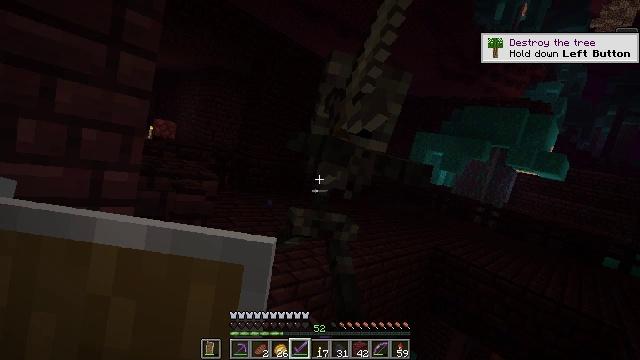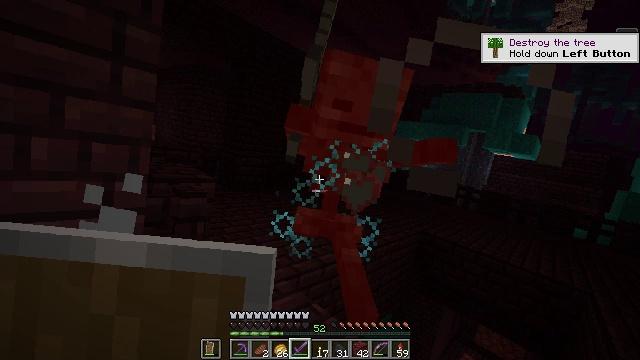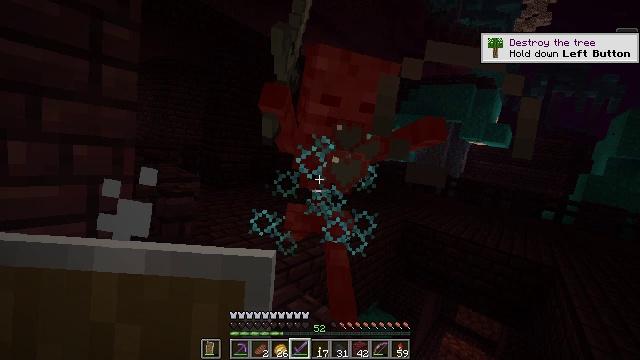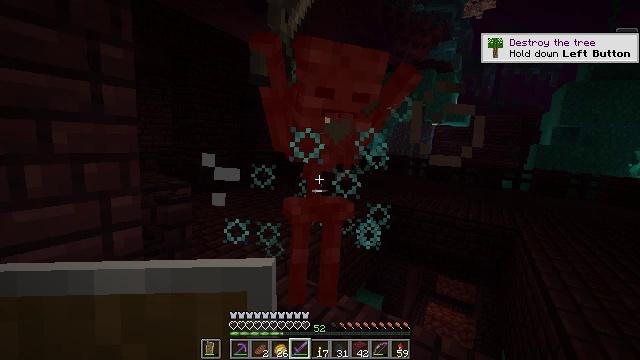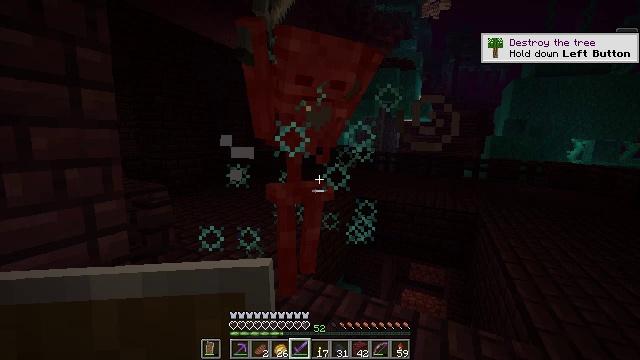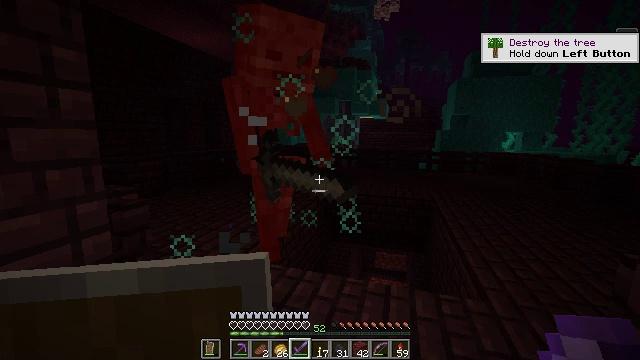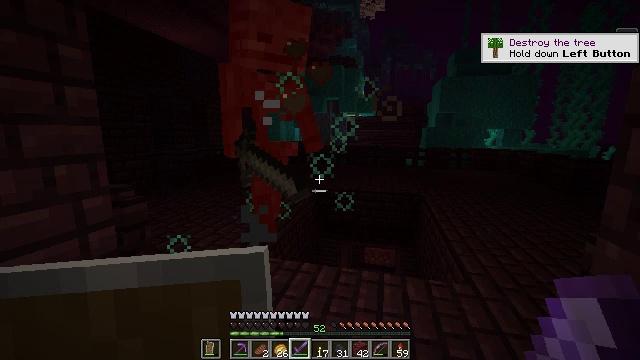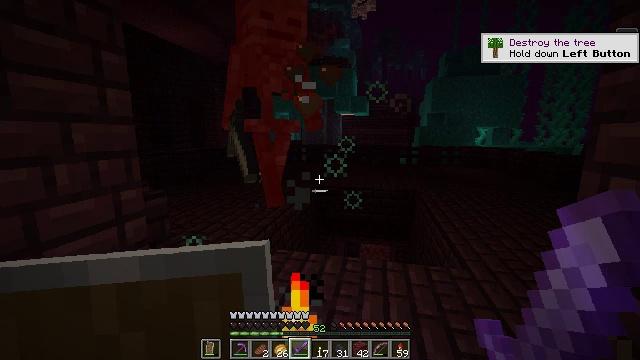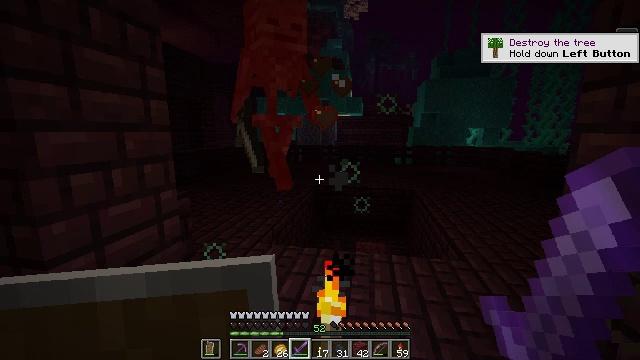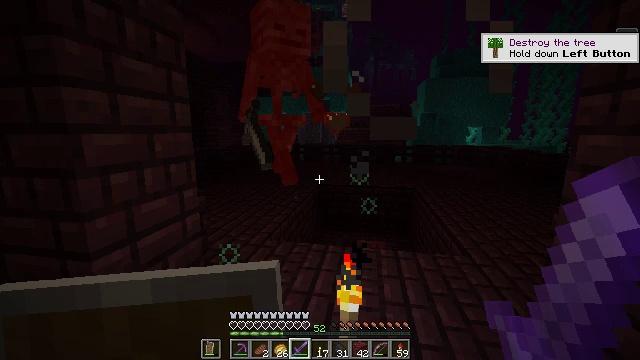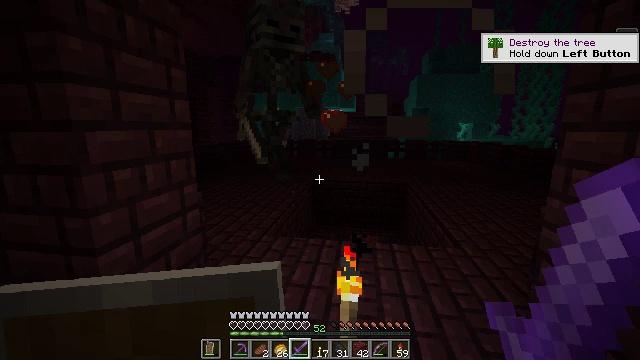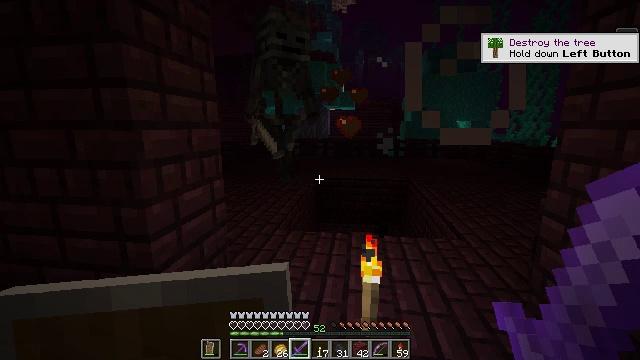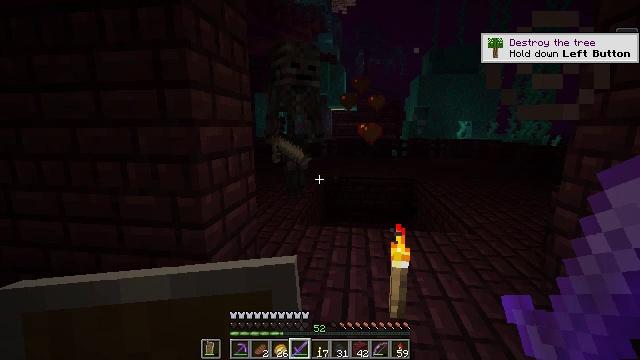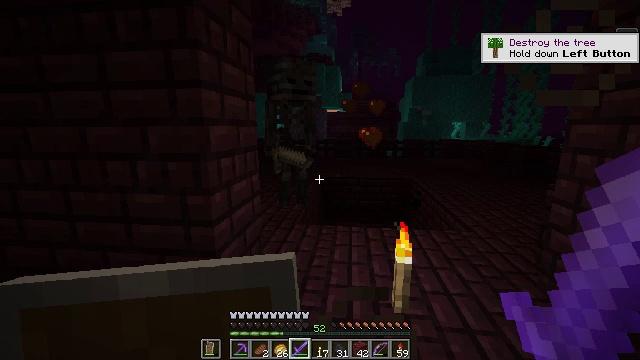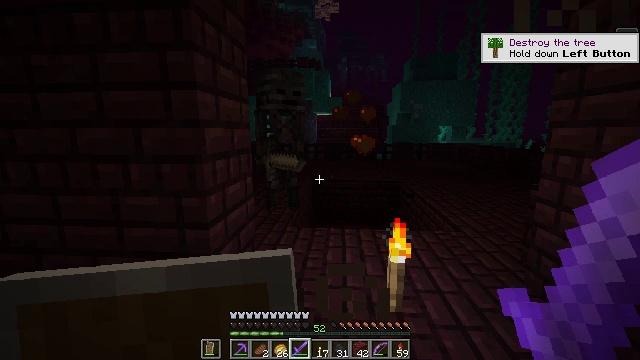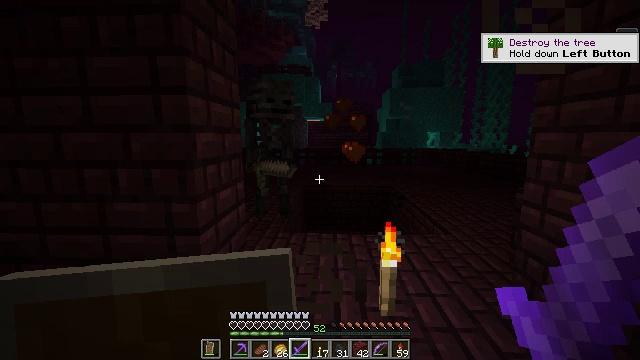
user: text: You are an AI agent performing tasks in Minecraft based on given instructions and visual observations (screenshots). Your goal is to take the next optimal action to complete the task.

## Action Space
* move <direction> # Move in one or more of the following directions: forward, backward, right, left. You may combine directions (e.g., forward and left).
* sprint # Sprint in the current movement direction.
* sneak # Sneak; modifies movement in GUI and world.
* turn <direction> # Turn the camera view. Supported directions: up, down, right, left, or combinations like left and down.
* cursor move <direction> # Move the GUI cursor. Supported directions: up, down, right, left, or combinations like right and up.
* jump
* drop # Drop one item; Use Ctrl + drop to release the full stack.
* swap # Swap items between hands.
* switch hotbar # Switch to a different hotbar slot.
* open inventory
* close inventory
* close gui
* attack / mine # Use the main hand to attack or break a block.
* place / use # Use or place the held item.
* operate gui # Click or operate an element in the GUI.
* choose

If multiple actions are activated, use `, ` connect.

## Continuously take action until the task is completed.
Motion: motion action
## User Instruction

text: Hunt the wither skeleton.
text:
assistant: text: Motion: move back and move left, turn right, attack / mine
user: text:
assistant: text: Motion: move back and move left, turn right, attack / mine
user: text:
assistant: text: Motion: move back and move left, turn right, attack / mine
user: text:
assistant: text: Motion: move back and move left, turn right, attack / mine
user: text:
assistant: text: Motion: move back and move left, turn right, attack / mine
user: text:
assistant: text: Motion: move back and move left, turn right, attack / mine
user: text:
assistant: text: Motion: move back and move left, turn right, attack / mine
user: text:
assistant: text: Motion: move back and move left, turn right
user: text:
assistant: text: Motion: move back and move left
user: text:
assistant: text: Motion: move back and move left, turn right
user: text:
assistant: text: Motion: move back and move left
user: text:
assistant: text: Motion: move left
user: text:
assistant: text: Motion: turn right
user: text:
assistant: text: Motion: turn right
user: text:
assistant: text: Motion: turn right and up
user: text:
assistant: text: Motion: no_op
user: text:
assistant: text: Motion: turn left
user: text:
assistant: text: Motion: turn left
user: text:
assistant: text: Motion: turn left
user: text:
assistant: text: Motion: no_op
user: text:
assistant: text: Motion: no_op
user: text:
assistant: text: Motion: no_op
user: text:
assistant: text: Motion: no_op
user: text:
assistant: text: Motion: no_op
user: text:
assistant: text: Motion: no_op
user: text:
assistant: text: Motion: no_op
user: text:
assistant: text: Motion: no_op
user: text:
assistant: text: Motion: no_op
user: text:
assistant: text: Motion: move forward
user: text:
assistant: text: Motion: move forward